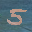
Label: 5